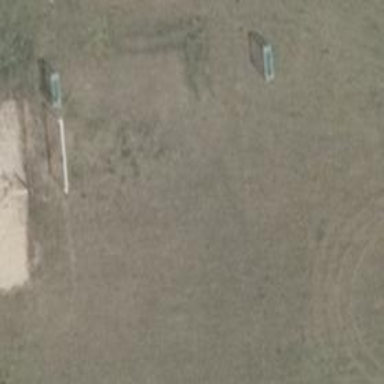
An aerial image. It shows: Grass pitch designated for soccer.